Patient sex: M
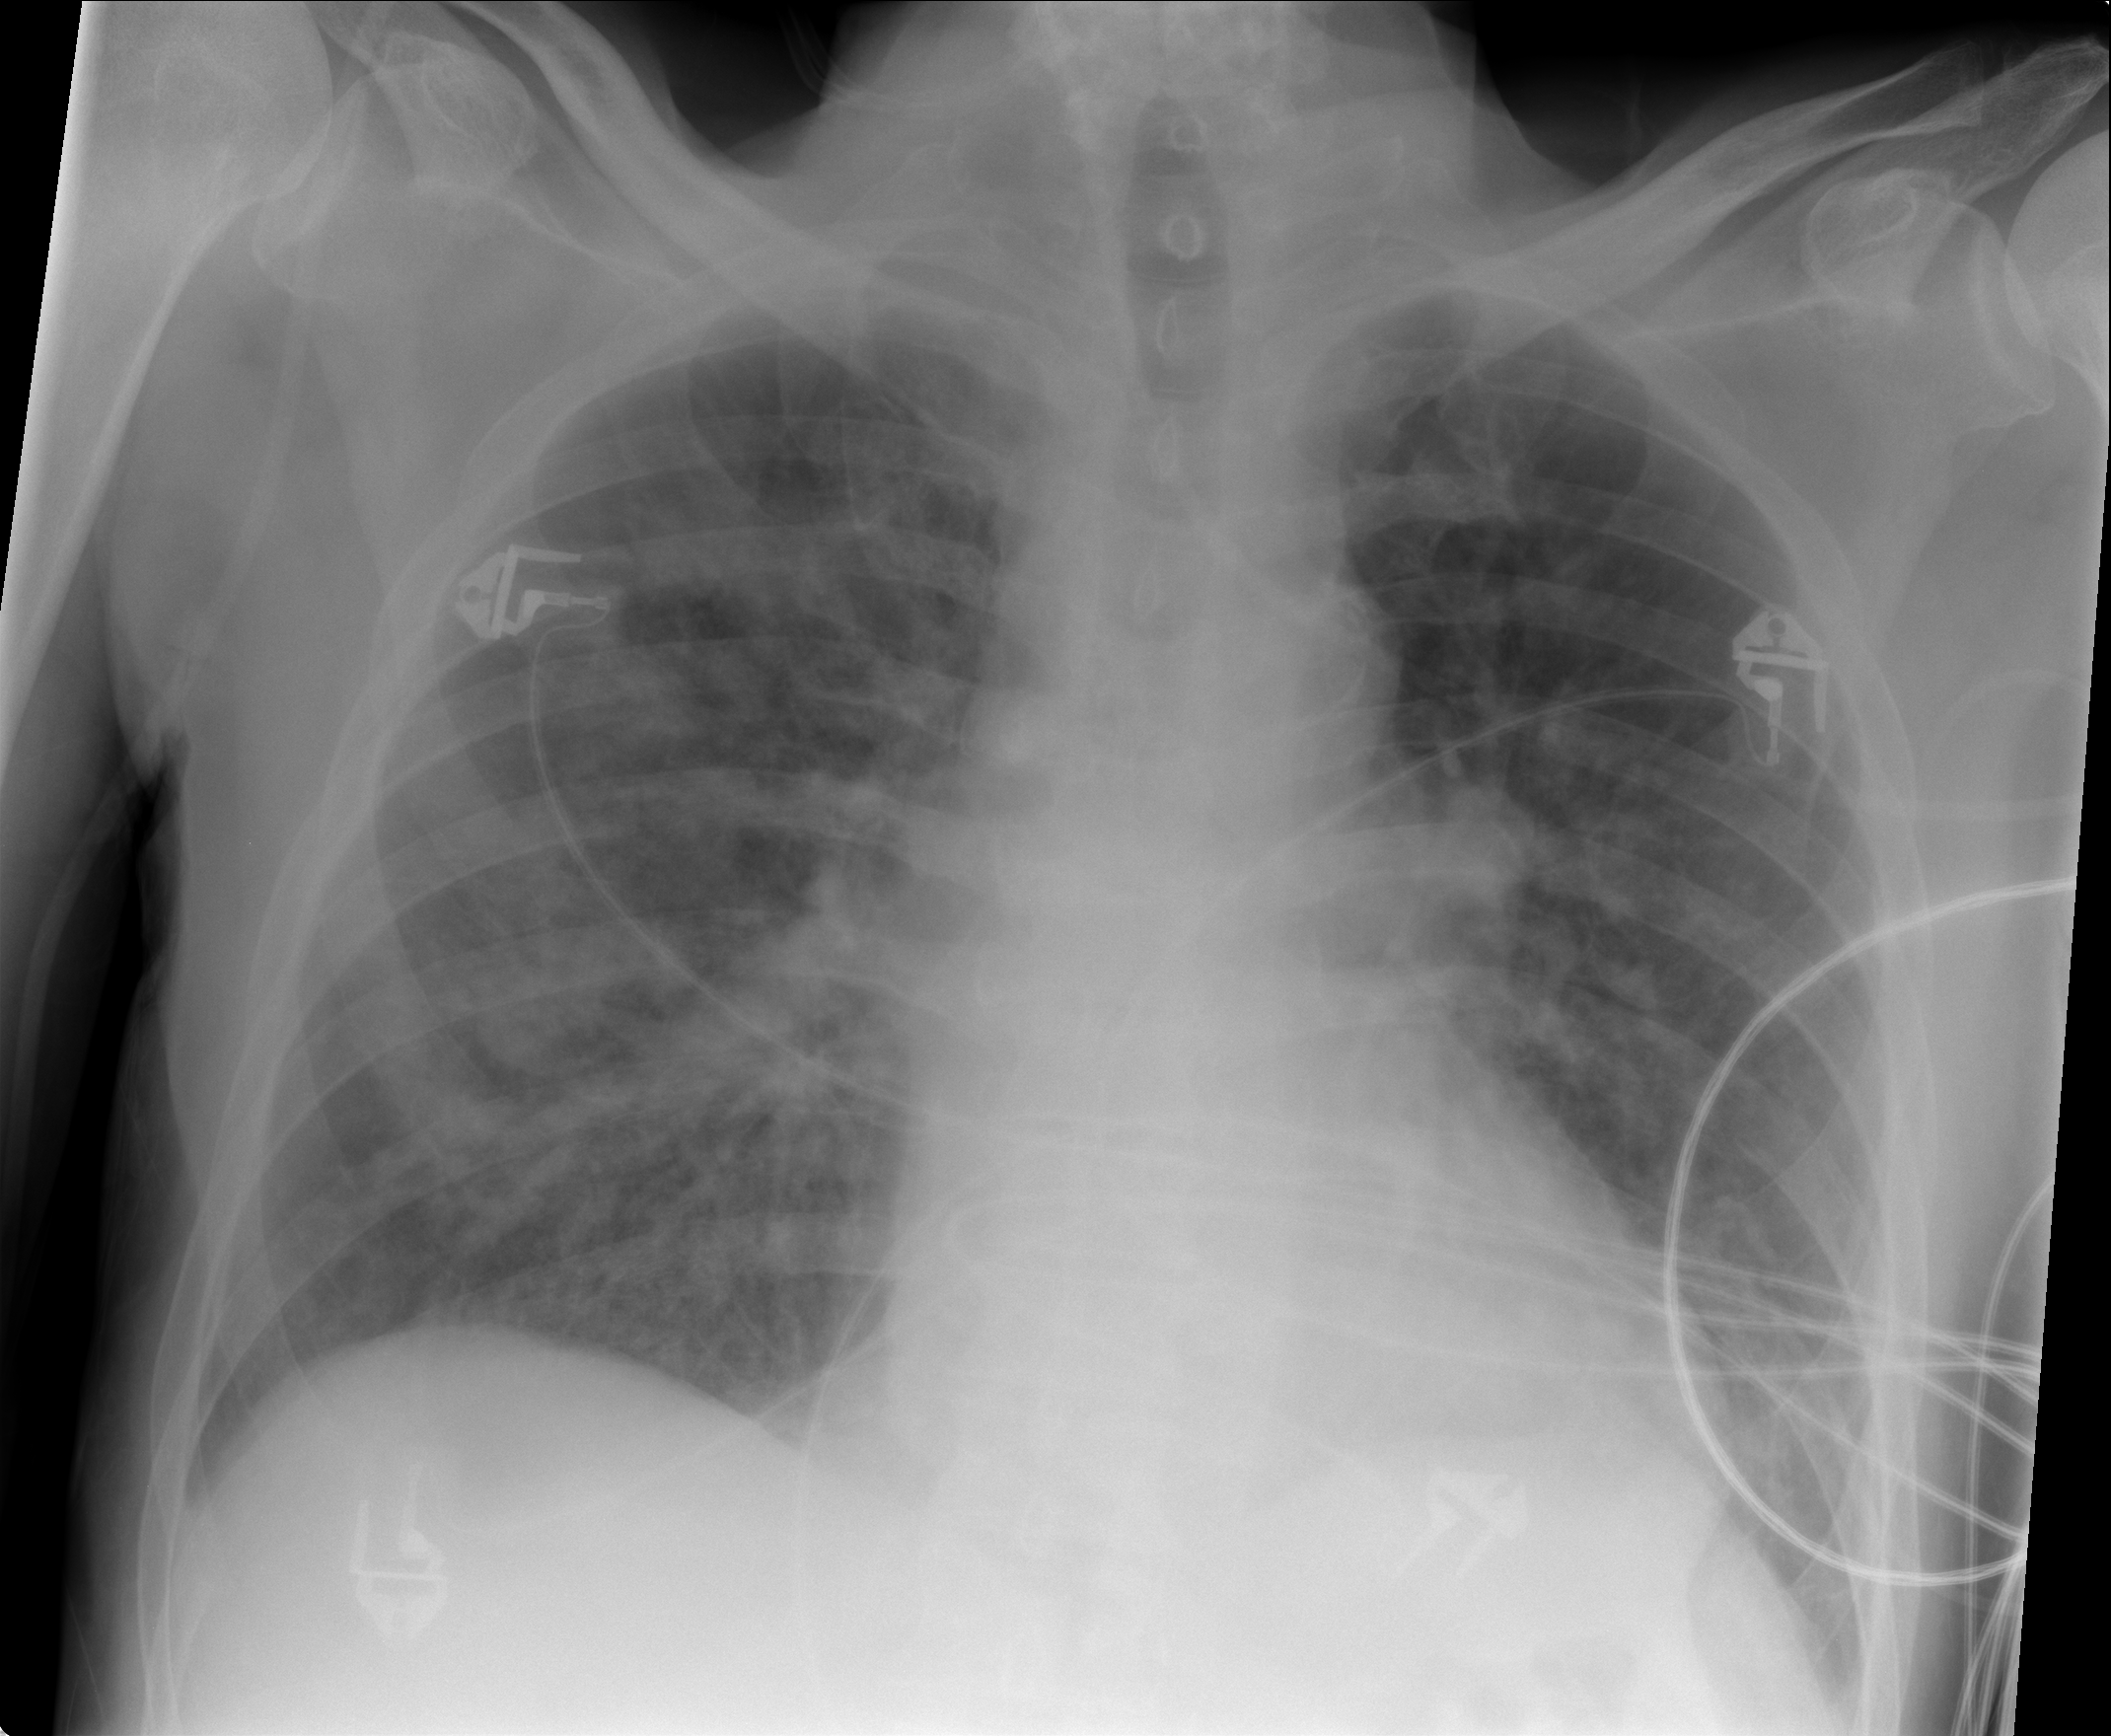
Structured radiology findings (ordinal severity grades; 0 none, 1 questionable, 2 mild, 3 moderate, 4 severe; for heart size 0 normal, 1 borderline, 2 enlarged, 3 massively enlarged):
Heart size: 0
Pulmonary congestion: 0
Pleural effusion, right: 0
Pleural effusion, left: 0
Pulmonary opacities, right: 2
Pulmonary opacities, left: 0
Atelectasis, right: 2
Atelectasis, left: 0